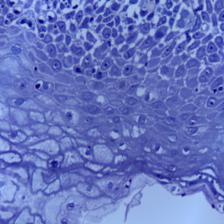
Diagnosis: Normal